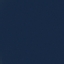
Land use / land cover class: SeaLake